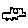
Label: car